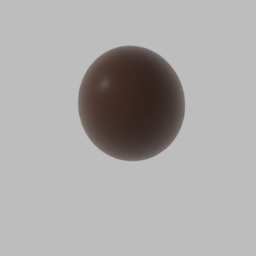
Label: nature